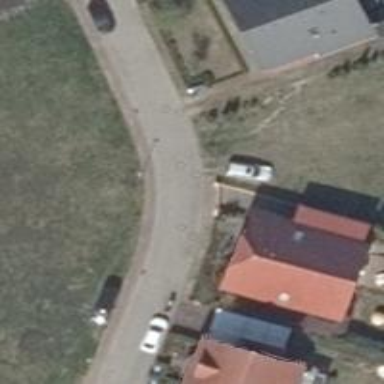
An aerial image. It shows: Residential road.